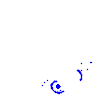
Particle: kaon